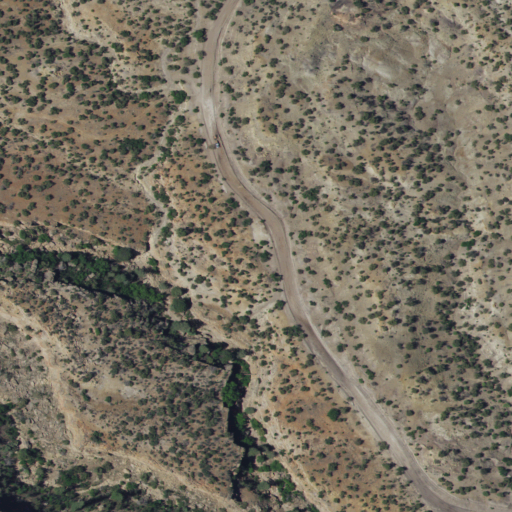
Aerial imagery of valley in New Mexico named Mountain Valley containing shrub and evergreen forest